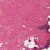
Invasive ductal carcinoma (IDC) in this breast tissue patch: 0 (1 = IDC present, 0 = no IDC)